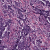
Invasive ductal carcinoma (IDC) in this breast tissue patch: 1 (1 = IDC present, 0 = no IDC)